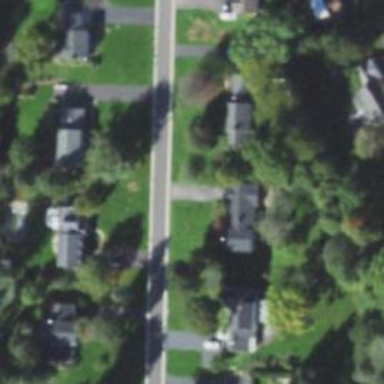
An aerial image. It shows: Driveway.